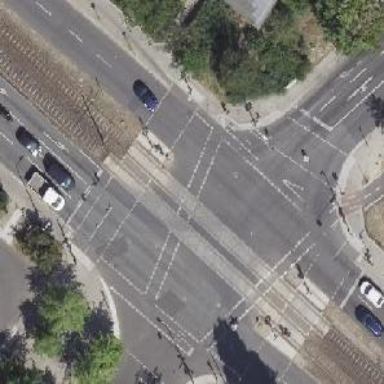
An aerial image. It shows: Tram crossing on the railway.